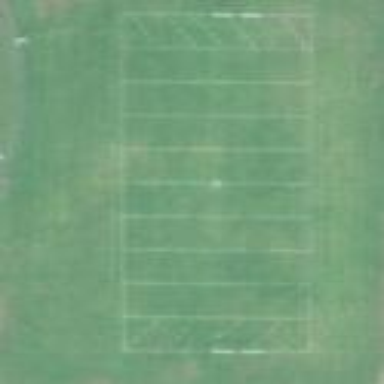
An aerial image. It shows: Soccer pitch for leisure land activities.